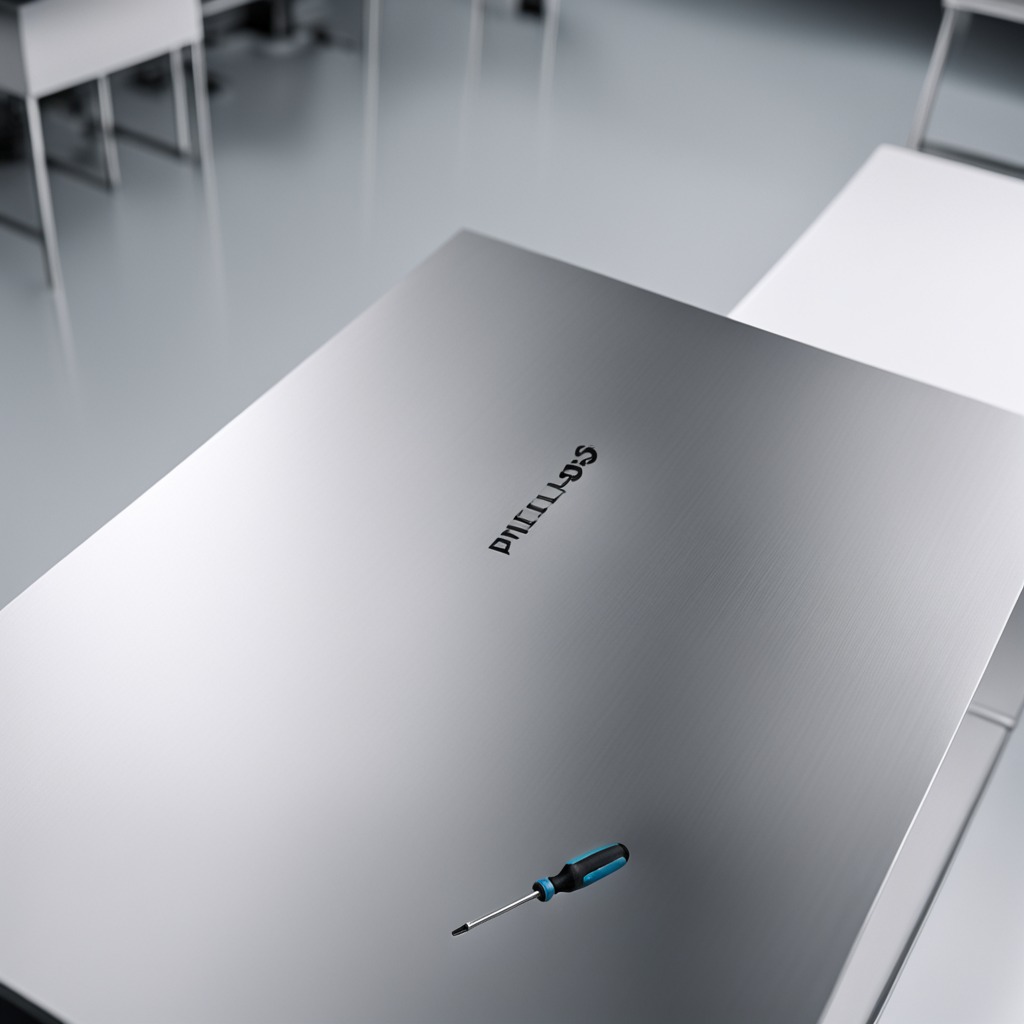
A screwdriver is lying on the stainless steel table in a high-end prototyping lab.